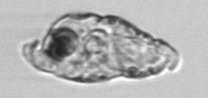
Label: Warnowia